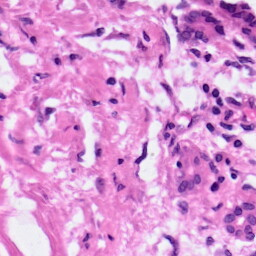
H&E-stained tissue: Pancreatic